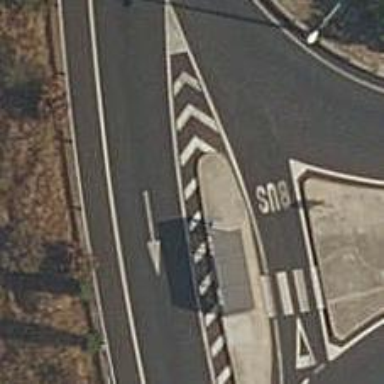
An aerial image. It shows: Bus stop with sheltered platform for public transport.